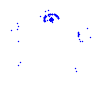
Particle: kaon